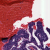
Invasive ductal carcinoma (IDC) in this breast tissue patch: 0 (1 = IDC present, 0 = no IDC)